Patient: sex M, age 46
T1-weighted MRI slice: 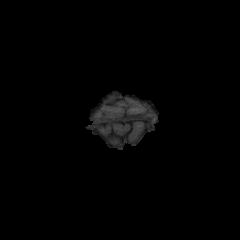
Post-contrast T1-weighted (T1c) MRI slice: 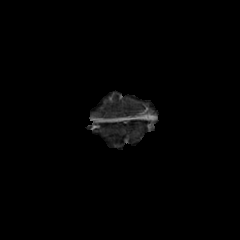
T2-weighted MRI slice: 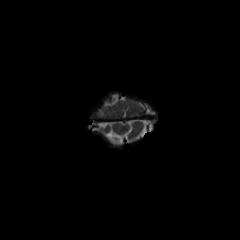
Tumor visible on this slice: no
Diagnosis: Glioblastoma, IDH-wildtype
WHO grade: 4